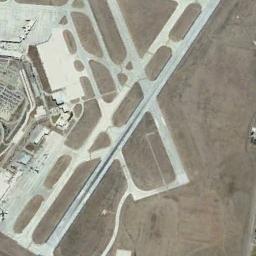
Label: airport